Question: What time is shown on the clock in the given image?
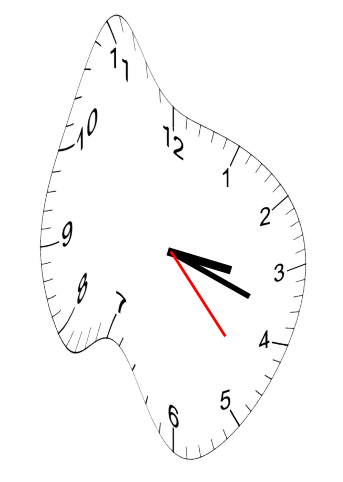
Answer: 03:18:23